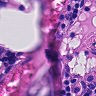
Metastatic tissue present: no